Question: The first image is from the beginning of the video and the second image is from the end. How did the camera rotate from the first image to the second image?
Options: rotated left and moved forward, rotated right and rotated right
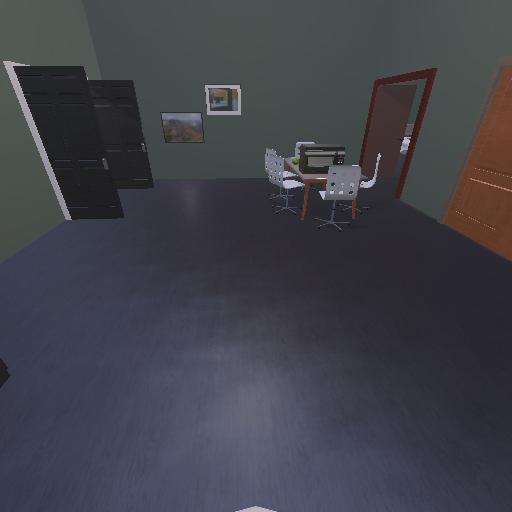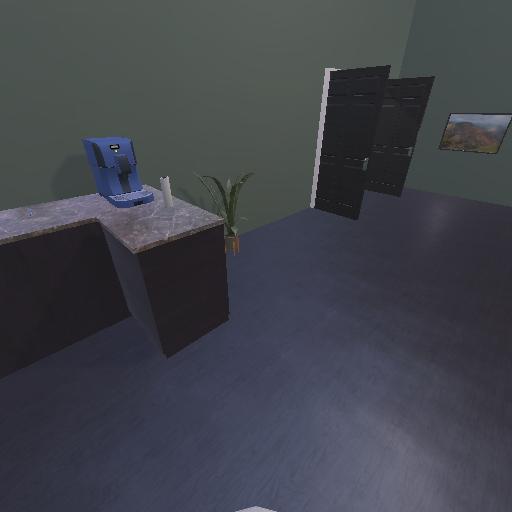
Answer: rotated left and moved forward